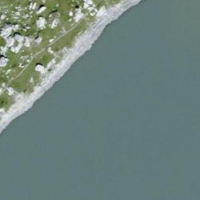
EUNIS habitat code: 14
Species observed at this site:
Eristalis tenax